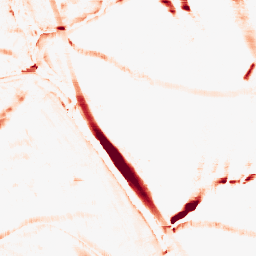
Category: morphological
Decomposition family: morphological_rect
Decomposition parameters: operation: opening
width: 20
height: 10
Upsampling method: bicubic_16x
Upsampling parameters: scale: 16
Upsampling scale: 16